Interaction volume radius: 5 \u00c5
Interaction volume height: 20 \u00c5
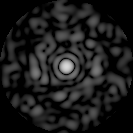
Disorder parameter: 0.8343